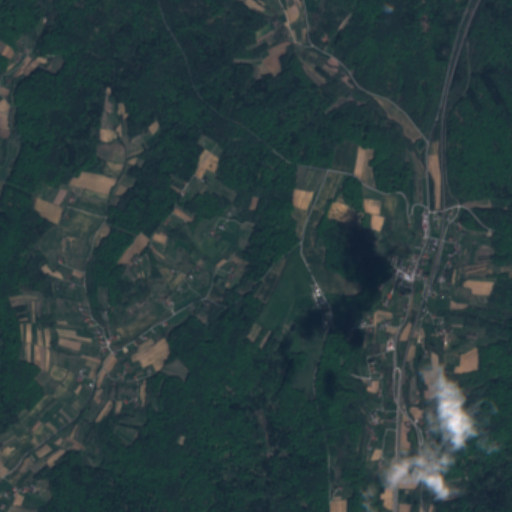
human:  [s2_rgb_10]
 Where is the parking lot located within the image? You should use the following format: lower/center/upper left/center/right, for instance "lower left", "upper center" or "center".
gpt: The parking lot is located in the center right of the image.
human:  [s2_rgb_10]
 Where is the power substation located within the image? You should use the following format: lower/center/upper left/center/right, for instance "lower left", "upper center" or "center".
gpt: The power substation is located in the center right of the image.
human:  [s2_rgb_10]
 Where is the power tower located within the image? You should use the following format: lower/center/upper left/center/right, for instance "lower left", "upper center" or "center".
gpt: The power tower is located in the lower right of the image.
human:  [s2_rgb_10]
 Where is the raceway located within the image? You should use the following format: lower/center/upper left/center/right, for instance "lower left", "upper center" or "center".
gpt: The raceway is located in the center right of the image.
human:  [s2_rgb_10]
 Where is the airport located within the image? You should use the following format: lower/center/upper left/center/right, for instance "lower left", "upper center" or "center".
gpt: There is no airport in the image.